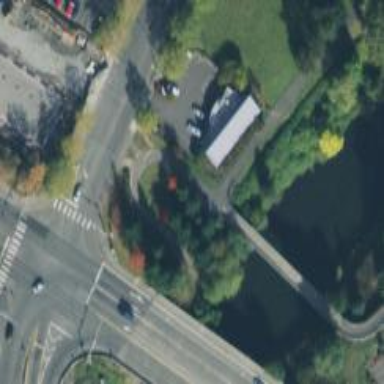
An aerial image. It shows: Cycleway bridge with asphalt surface.